Question: I would like to divide my current view into 4 areas (not divide the screen into 4, but divide the view) like following:
I would like to have the following sized layout for the view:

That's divided into of the view for each.
vertically, the upper area has view height and lower two areas holds view height.
I do by:
'''
<?xml version="1.0" encoding="utf-8"?>
<LinearLayout xmlns:android="http://schemas.android.com/apk/res/android"
android:layout_width="fill_parent"
android:layout_height="fill_parent"
android:orientation="vertical">
<LinearLayout
android:id="@+id/top_area"
android:layout_width="fill_parent"
android:layout_height="fill_parent"
android:layout_weight="1"
android:orientation="horizontal"
>
<LinearLayout
android:id="@+id/top_left_area"
android:layout_width="fill_parent"
android:layout_height="fill_parent"
android:layout_weight="1"
android:background="@drawable/content_blue_bg"
>
<TextView
android:layout_width="fill_parent"
android:layout_height="fill_parent"
android:text="TOP LEFT"/>
</LinearLayout>
<LinearLayout
android:id="@+id/top_right_area"
android:layout_width="fill_parent"
android:layout_height="fill_parent"
android:layout_weight="1"
android:background="@drawable/content_blue_bg"
>
<TextView
android:layout_width="fill_parent"
android:layout_height="fill_parent"
android:text="TOP RIGHT"/>
</LinearLayout>
</LinearLayout>
<LinearLayout
android:id="@+id/bottom_area"
android:layout_width="fill_parent"
android:layout_height="fill_parent"
android:layout_weight="1"
android:orientation="horizontal"
>
<LinearLayout
android:id="@+id/bottom_left_area"
android:layout_width="fill_parent"
android:layout_height="wrap_content"
android:layout_weight="1"
>
<TextView
android:layout_width="fill_parent"
android:layout_height="fill_parent"
android:text="BOTTOM LEFT"/>
</LinearLayout>
<LinearLayout
android:id="@+id/bottom_right_area"
android:layout_width="fill_parent"
android:layout_height="fill_parent"
android:layout_weight="1"
android:background="@drawable/content_blue_bg"
>
<TextView
android:layout_width="fill_parent"
android:layout_height="fill_parent"
android:text="BOTTOM RIGHT"/>
</LinearLayout>
</LinearLayout>
</LinearLayout>
'''
But how can I have the 1/3 view height for the uper areas and 2/3 view height for the lower areas?
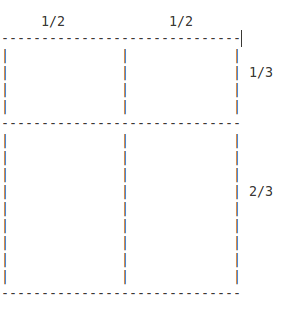
Answer: '''
<?xml version="1.0" encoding="utf-8"?>
<LinearLayout xmlns:android="http://schemas.android.com/apk/res/android"
android:layout_width="fill_parent"
android:layout_height="fill_parent"
android:orientation="vertical">
<LinearLayout
android:id="@+id/top_area"
android:layout_width="fill_parent"
android:layout_height="0dip"
android:layout_weight="1"
android:orientation="horizontal"
>
<LinearLayout
android:id="@+id/top_left_area"
android:layout_width="fill_parent"
android:layout_height="fill_parent"
android:layout_weight="1"
android:background="@drawable/content_blue_bg"
>
<TextView
android:layout_width="fill_parent"
android:layout_height="fill_parent"
android:text="TOP LEFT"/>
</LinearLayout>
<LinearLayout
android:id="@+id/top_right_area"
android:layout_width="fill_parent"
android:layout_height="fill_parent"
android:layout_weight="1"
android:background="@drawable/content_blue_bg"
>
<TextView
android:layout_width="fill_parent"
android:layout_height="fill_parent"
android:text="TOP RIGHT"/>
</LinearLayout>
</LinearLayout>
<LinearLayout
android:id="@+id/bottom_area"
android:layout_width="fill_parent"
android:layout_height="0dip"
android:layout_weight="2"
android:orientation="horizontal"
>
<LinearLayout
android:id="@+id/bottom_left_area"
android:layout_width="fill_parent"
android:layout_height="fill_parent"
android:layout_weight="1"
>
<TextView
android:layout_width="fill_parent"
android:layout_height="fill_parent"
android:text="BOTTOM LEFT"/>
</LinearLayout>
<LinearLayout
android:id="@+id/bottom_right_area"
android:layout_width="fill_parent"
android:layout_height="fill_parent"
android:layout_weight="1"
android:background="@drawable/content_blue_bg"
>
<TextView
android:layout_width="fill_parent"
android:layout_height="fill_parent"
android:text="BOTTOM RIGHT"/>
</LinearLayout>
</LinearLayout>
'''
All you were missing is setting the bottom layout to 70% and the top layout to 30%
This had just been posted on my Twitter <URL>